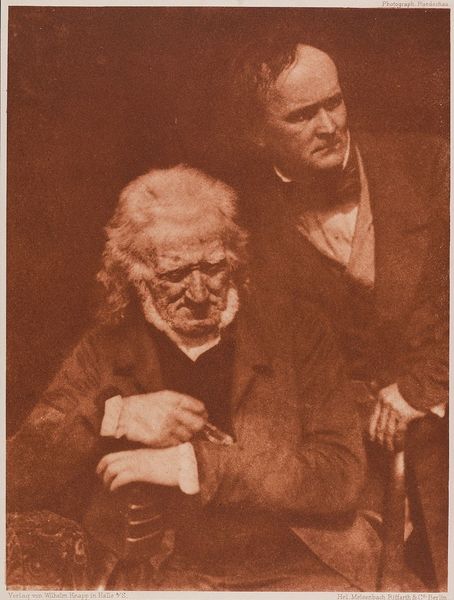
Titel: John Henning und Alexander Handyside Ritchie
Künstler: David Octavius Hill
Standort: Hamburg
Institution: Museum für Kunst und Gewerbe Hamburg
Schlagwörter: mann, figur, person, papier, foto, fotografie, photographie, doppelbildnis, doppelportrait, photo, karton, bildhauer, lichtbild, historische, bildwerke, heliogravur, angewandte und bildende kunst, hessische systematik, künstler, persönlichkeit, porträtfotografie, porträtphotographie, doppelporträt, heliogravüre, photogravüre, fotogravüre